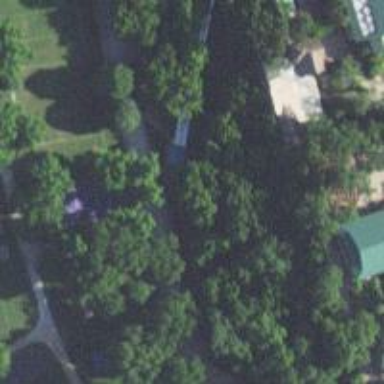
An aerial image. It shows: Water slide attraction.